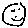
Label: smiley face